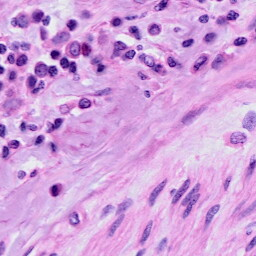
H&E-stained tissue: Cervix